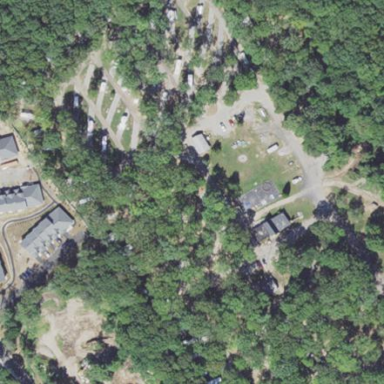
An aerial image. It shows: Caravan site for tourism.